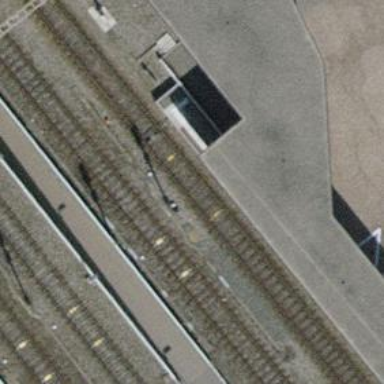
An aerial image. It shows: Railway signal.